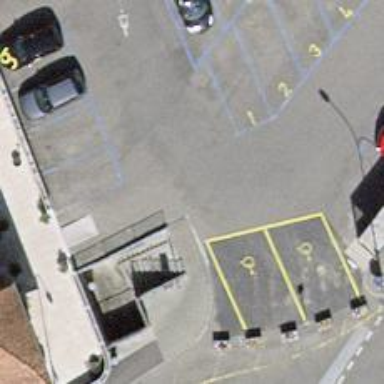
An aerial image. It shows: Asphalt footway with ramp.